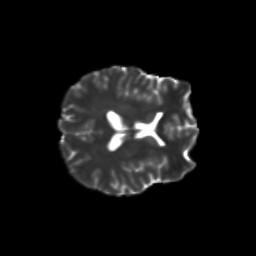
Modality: T2w
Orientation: axial
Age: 22
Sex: female
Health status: healthy
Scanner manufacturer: siemens
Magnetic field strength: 3 T
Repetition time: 8.6 s
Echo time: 0.095 s